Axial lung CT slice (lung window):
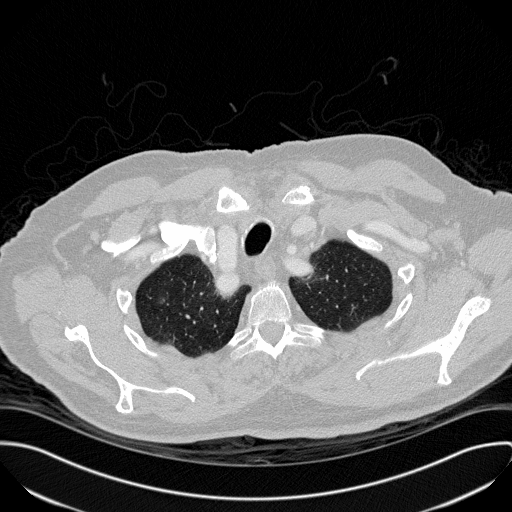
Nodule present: yes
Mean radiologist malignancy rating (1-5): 3.25